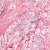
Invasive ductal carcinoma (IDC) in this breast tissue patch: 0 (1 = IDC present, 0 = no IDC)